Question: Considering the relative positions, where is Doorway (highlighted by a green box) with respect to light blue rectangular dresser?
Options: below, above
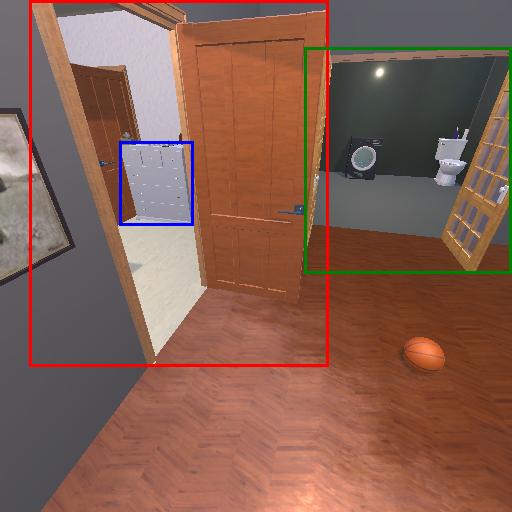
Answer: below